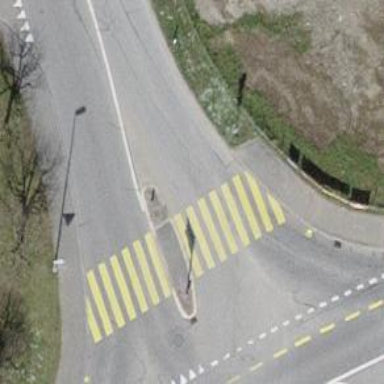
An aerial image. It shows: Marked crossing with pedestrian island.